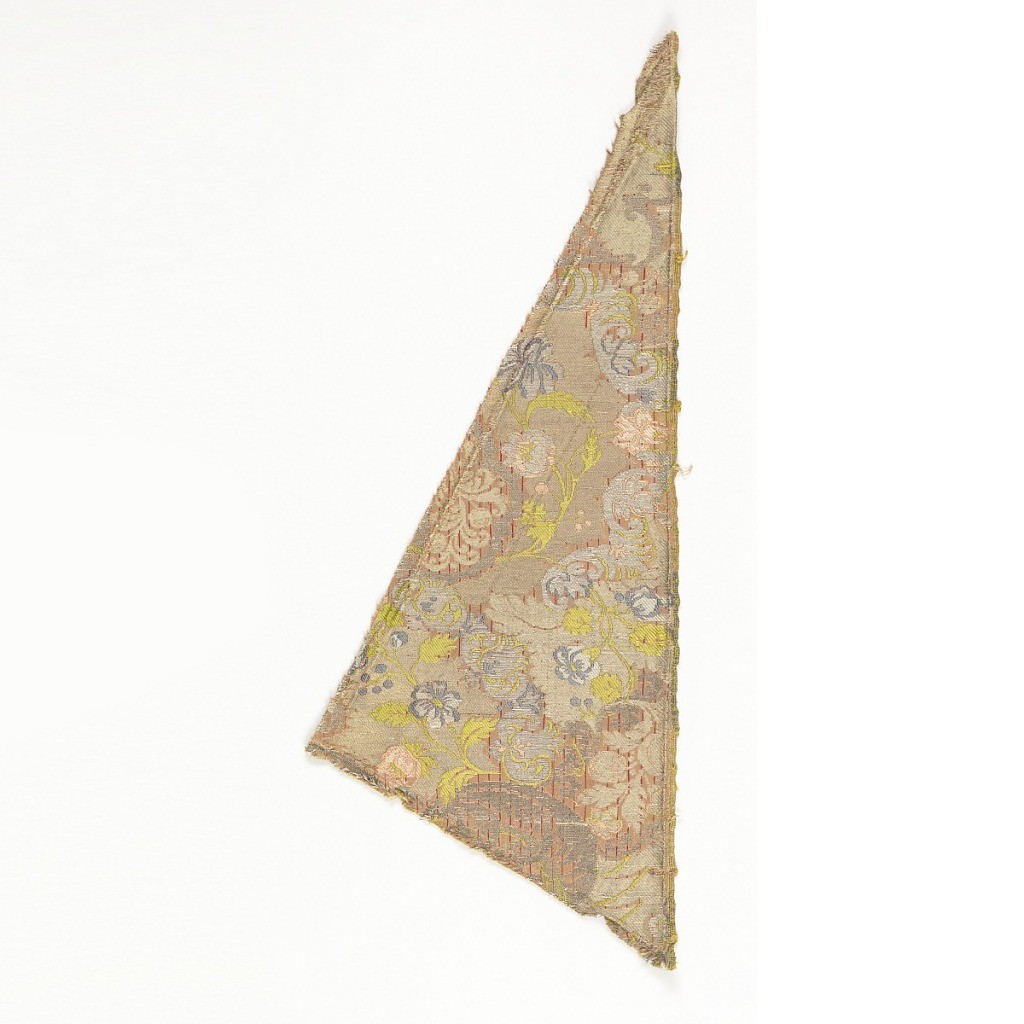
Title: Textile
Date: ca. 1700
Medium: silk, metallic Technique: lampas, combination of two structures, satin and twill
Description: Complex metallic patterning with two side by side repeats. this fabric is of the style called 'bizarre'.